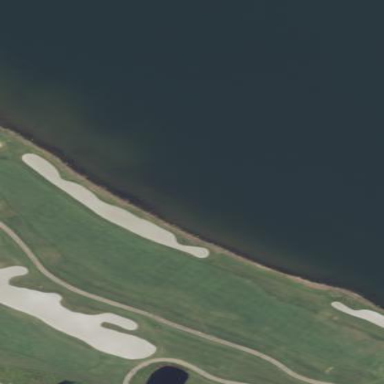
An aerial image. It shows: Sand bunker on golf course.